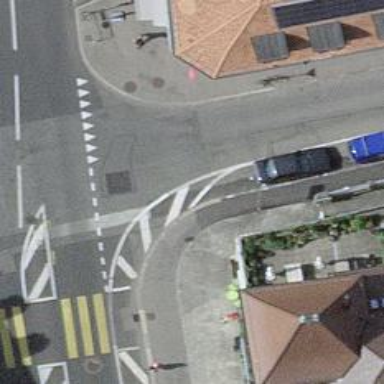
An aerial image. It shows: Unmarked road crossing.